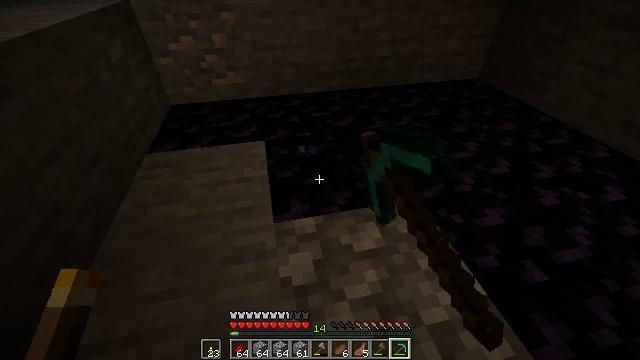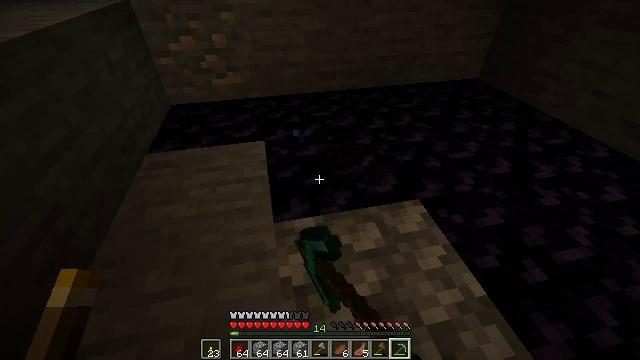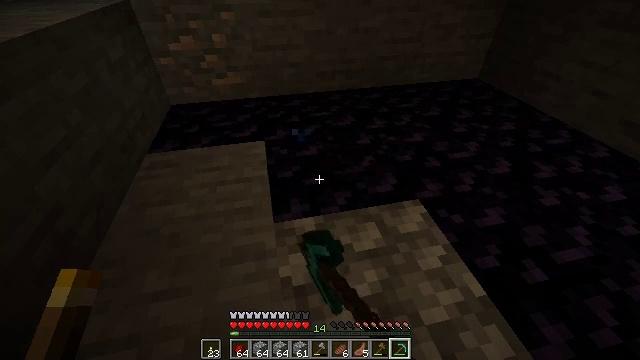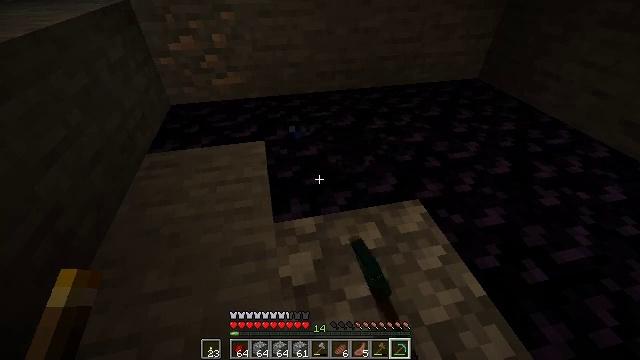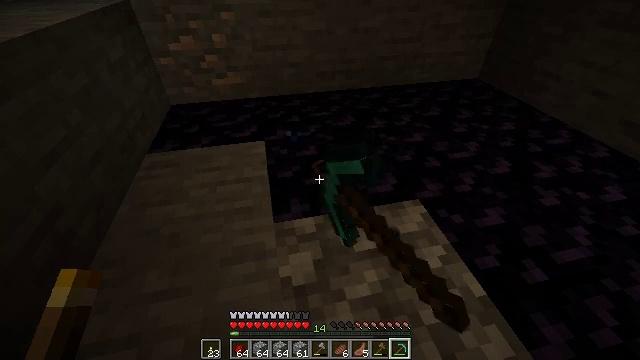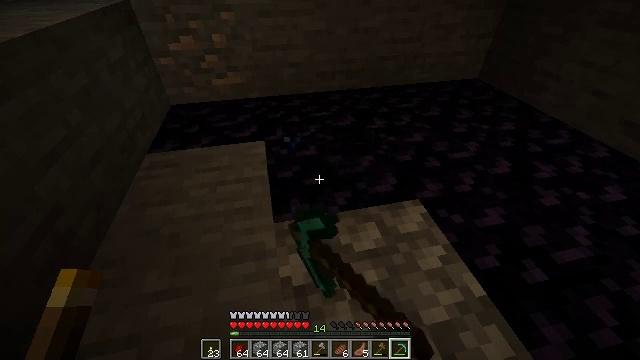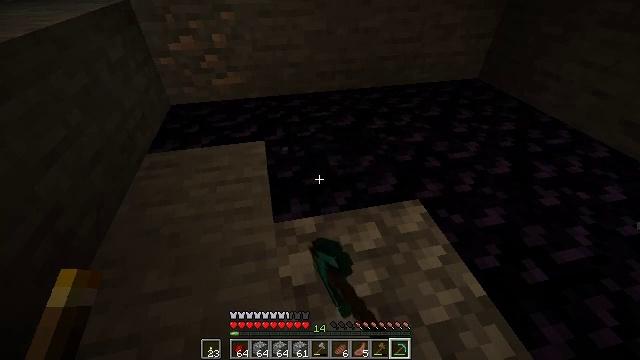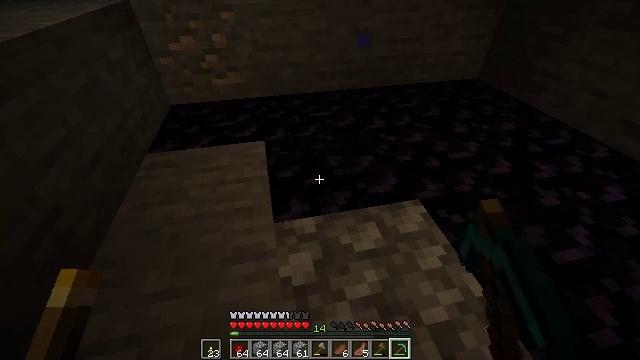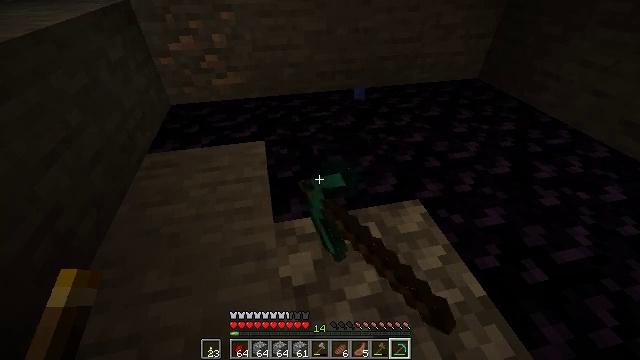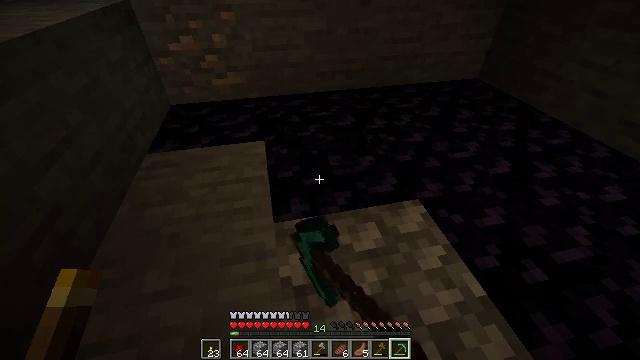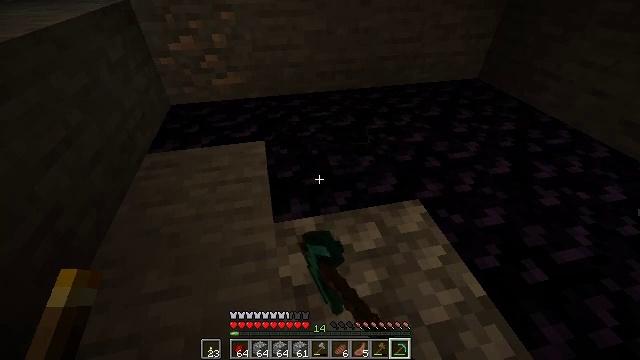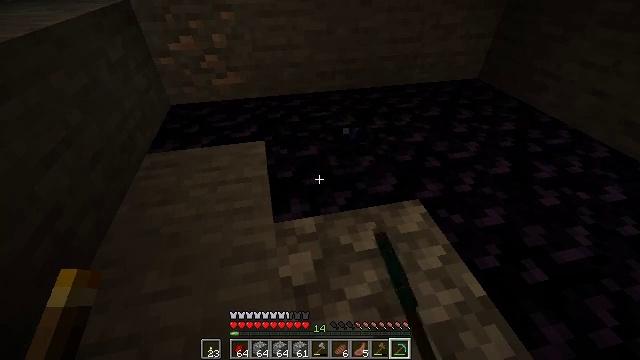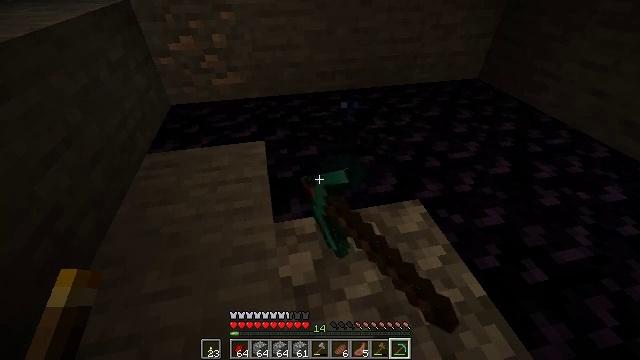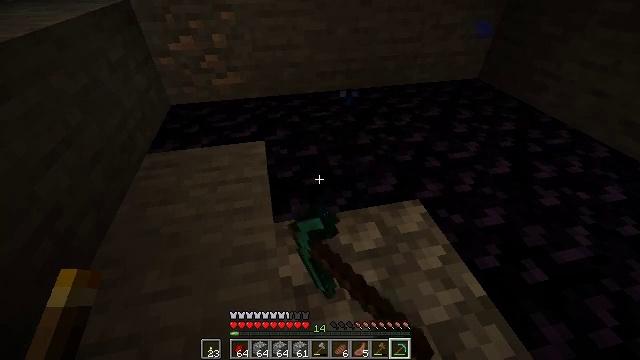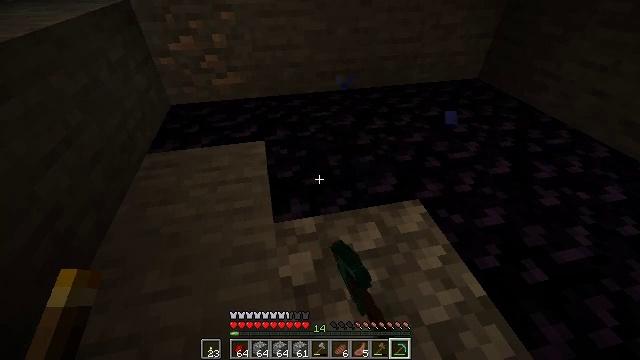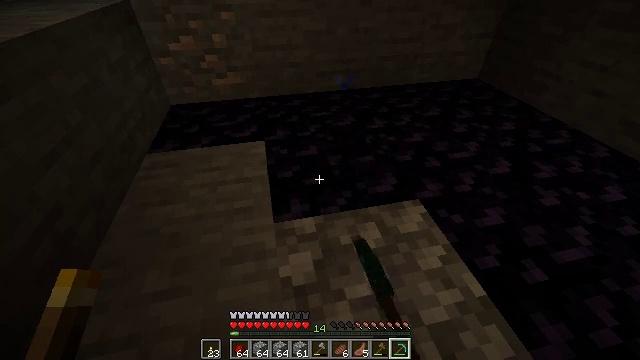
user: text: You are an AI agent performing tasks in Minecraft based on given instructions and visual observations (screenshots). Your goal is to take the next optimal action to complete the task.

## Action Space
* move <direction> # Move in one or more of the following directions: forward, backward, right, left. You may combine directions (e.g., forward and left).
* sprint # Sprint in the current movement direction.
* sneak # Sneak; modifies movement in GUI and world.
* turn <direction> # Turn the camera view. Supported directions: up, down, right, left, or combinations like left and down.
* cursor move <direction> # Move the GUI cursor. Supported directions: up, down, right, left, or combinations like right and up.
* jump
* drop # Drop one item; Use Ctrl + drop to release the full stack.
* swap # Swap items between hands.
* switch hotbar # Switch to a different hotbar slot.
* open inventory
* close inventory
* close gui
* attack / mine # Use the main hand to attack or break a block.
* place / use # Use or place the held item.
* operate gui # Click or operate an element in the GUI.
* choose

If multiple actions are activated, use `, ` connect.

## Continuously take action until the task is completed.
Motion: motion action
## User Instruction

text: Harvest obsidian for portal building.
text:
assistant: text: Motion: sneak, attack / mine
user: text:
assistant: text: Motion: sneak, attack / mine
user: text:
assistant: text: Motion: sneak, attack / mine
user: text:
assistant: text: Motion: sneak, attack / mine
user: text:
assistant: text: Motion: sneak, attack / mine
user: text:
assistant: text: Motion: sneak, attack / mine
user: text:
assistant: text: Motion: sneak, attack / mine
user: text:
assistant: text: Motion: sneak, attack / mine
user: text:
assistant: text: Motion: sneak, attack / mine
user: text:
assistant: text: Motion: sneak, attack / mine
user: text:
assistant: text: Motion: sneak, attack / mine
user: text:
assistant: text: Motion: sneak, attack / mine
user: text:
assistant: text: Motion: sneak, attack / mine
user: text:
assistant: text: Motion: sneak, attack / mine
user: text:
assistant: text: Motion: sneak, attack / mine
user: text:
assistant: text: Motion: sneak, attack / mine
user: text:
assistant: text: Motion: sneak, attack / mine
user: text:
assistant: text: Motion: sneak, attack / mine
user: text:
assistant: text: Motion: sneak, attack / mine
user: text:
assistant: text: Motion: sneak, attack / mine
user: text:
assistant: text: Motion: sneak, attack / mine
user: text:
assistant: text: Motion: sneak, attack / mine
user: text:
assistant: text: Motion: sneak, attack / mine
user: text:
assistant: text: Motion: sneak, attack / mine
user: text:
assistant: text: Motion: sneak, attack / mine
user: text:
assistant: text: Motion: sneak, attack / mine
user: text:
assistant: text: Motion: sneak, attack / mine
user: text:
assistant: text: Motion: sneak, attack / mine
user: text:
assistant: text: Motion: sneak, attack / mine
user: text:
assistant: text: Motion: sneak, attack / mine